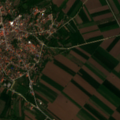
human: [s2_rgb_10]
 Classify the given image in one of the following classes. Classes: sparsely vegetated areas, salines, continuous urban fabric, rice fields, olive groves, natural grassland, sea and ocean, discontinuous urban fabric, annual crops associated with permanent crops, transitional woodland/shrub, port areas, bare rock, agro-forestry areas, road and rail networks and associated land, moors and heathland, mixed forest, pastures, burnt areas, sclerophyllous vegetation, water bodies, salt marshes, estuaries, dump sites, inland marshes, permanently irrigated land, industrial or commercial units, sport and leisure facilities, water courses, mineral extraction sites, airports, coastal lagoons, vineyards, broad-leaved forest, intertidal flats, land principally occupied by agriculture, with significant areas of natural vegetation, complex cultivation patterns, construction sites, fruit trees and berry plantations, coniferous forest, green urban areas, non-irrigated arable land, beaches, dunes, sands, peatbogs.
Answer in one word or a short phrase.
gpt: discontinuous urban fabric, non-irrigated arable land, complex cultivation patterns, land principally occupied by agriculture, with significant areas of natural vegetation